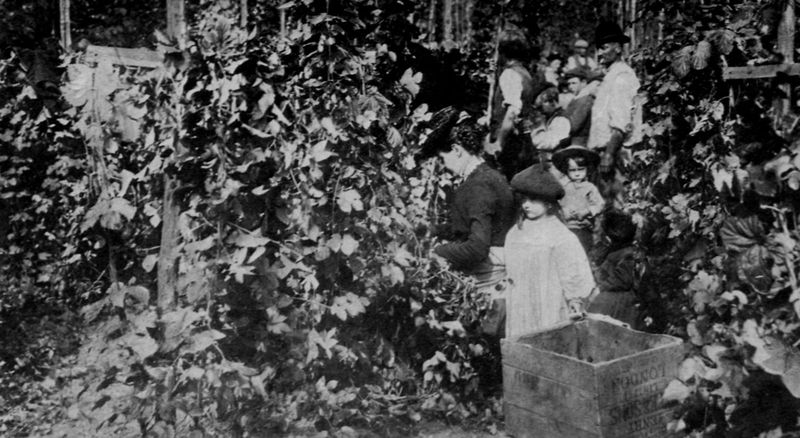
Titel: East Kent Ernte
Künstler: Francis Frith
Schlagwörter: baum, berg, blätter, gruppe, mann, weiß, frauen, grün, menschen, mädchen, frankreich, frau, frisur, grau, holz, hut, hüte, kleid, kleider, männer, nase, schwarz, leute, bart, hemd, kappe, mütze, mützen, gesicht, stehen, bild, natur, busch, sitzend, kind, blatt, pflanze, pflanzen, kinn, arbeit, kinder, garten, ranken, trauben, pflücken, schrift, schule, jungen, backen, ernte, hemden, hecke, besucher, arbeiter, wein, draussen, zopf, rauchen, inschrift, tee, junge, foto, fotografie, photographie, schwarz weiss, stöcke, kittel, kiste, kasten, photo, aufschrift, karton, zigarette, geflochten, gärtnerei, bottich, rebe, reben, weinrebe, weinstock, bohnen, baumwolle, lese, weinlese, weinberg, weinreben, weinstöcke, winzer, tabak, rebstöcke, ernten, erntehelfer, weinernte, arbeiterin, holzkiste, erntehelferin, winzerin, koste